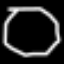
Label: octagon